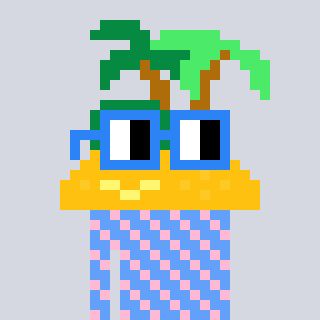
a pixel art character with square blue glasses, a island-shaped head and a blue-colored body on a cool background